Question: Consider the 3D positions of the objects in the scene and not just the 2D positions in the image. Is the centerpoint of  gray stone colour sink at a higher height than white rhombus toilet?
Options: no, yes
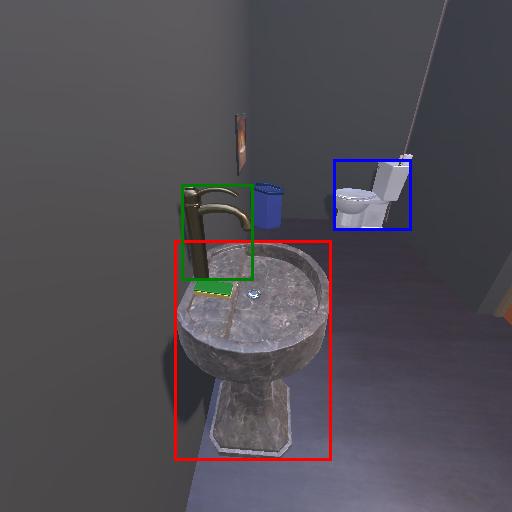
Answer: no